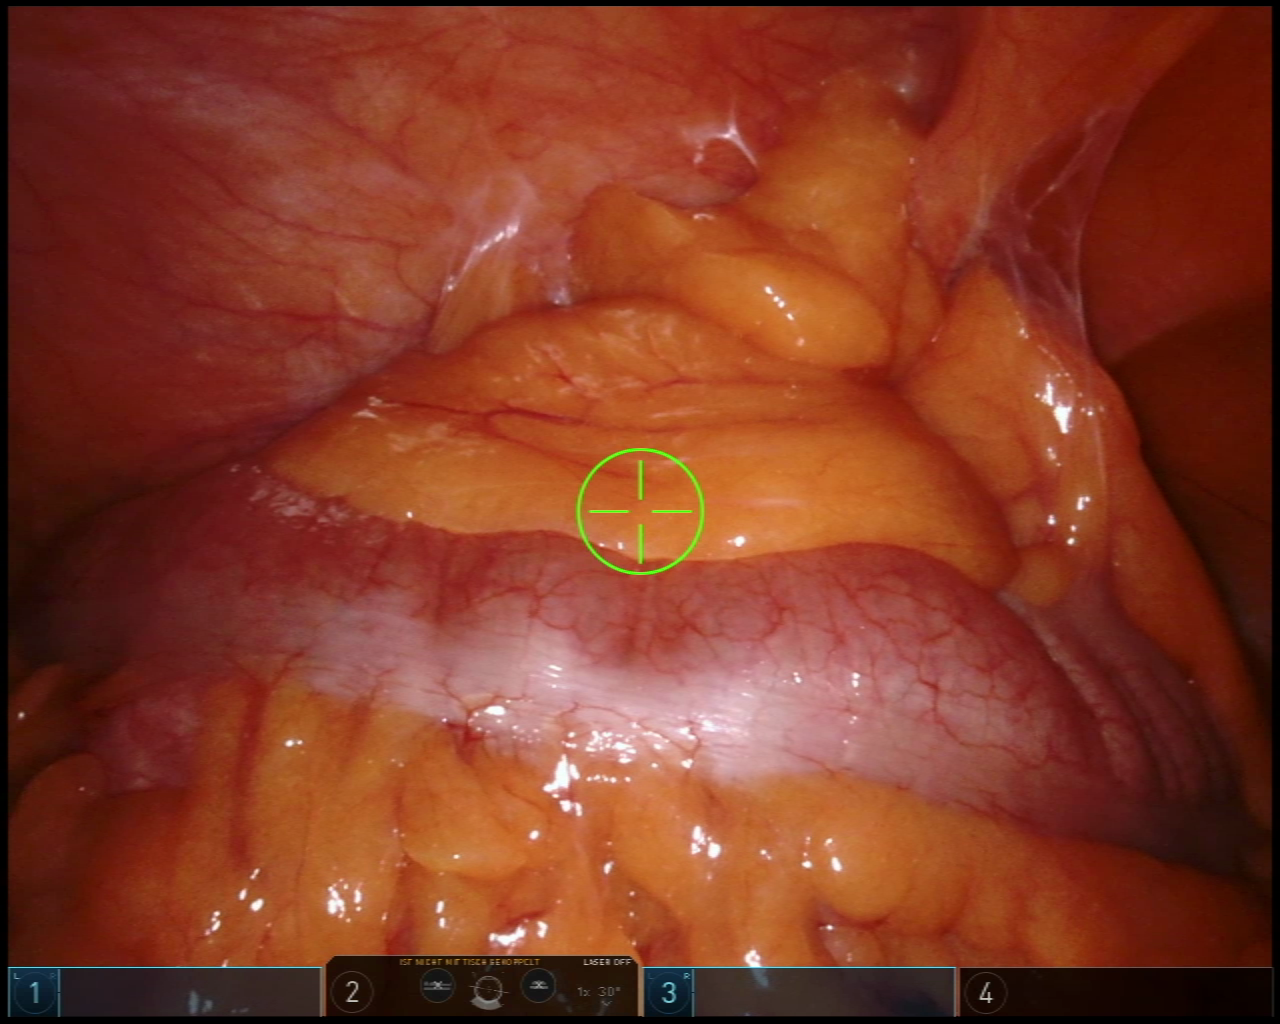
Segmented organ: abdominal_wall
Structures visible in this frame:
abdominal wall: yes
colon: yes
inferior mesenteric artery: no
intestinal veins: no
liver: no
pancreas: no
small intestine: no
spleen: no
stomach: no
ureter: no
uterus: no
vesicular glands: no